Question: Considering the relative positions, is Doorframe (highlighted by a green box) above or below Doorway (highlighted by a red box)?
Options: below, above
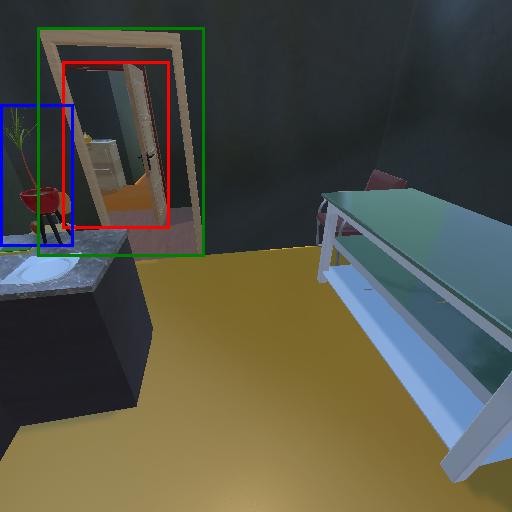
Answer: below